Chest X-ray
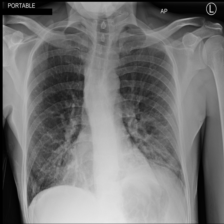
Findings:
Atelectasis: negative
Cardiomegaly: negative
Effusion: negative
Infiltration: negative
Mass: negative
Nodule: negative
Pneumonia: negative
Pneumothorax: negative
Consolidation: negative
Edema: negative
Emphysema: negative
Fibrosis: negative
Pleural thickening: negative
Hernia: negative